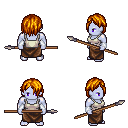
a pixel art fantasy rpg character, male body template, dark elf, purple skin, white pirate shirt, robe skirt, dark blonde bangs hairstyle, white cloth bracers, spear, four views (front, back, left, right), 2x2 character sprite sheet, small pixel art, hard edges, no anti-aliasing